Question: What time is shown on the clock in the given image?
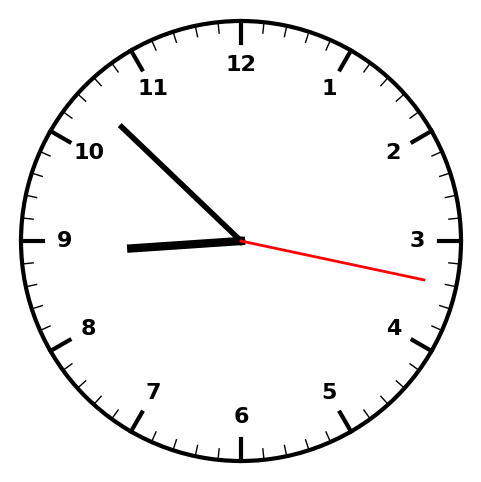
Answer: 08:52:17